Question: Below is my query
'''
SELECT salary.id,
employee.emp_id,
employee.emp_name,
department.dept_name,
designation.desig_name,
salary.basic,
salary.house_rent + salary.conveyance + salary.medical + salary.dearness + salary.others_allowances AS allowances,
salary.income_tax + salary.pro_tax + salary.emp_state_insu + salary.others_deductions AS deductions,
Sum(attendance.attendance = 'Absent') * salary.absence_fine AS fine,
Monthname(attendance.date) AS month,
salary.month AS monYear
FROM employee
INNER JOIN attendance ON employee.emp_id = attendance.emp_id
INNER JOIN department ON employee.dept_id = department.dept_id
INNER JOIN designation ON employee.desig_id = designation.desig_id
INNER JOIN salary ON designation.desig_id = salary.desig_id
GROUP BY salary.id,
employee.emp_id,
Monthname(attendance.date)
'''
My output is:

Please help me to figure out this problem
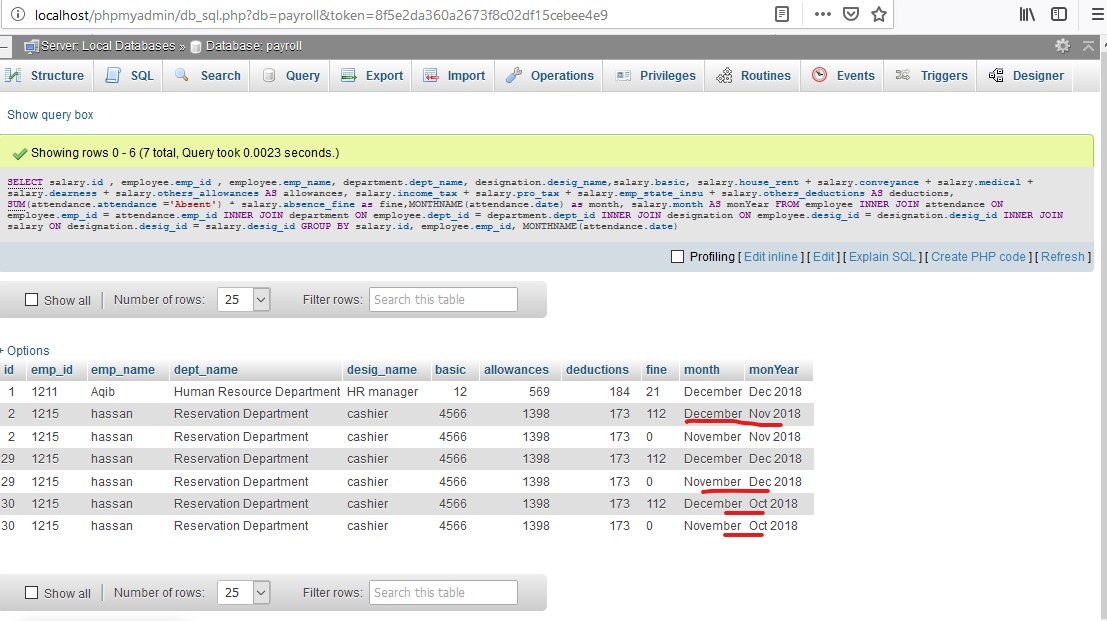
Answer: You need a column to relate attendance with salary lets say that you have a column called month_id on each table, then u can add a condition in the last inner join.
something like this:
'''
INNER JOIN salary ON designation.desig_id = salary.desig_id and attendace.monthId = salary.month_id
'''